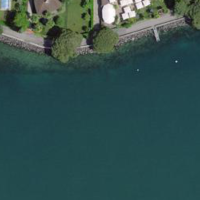
EUNIS habitat code: 14
Species observed at this site:
Erigeron karvinskianus